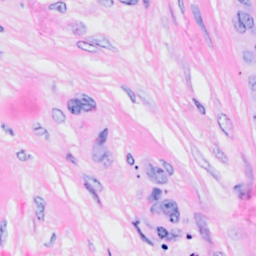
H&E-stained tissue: Breast